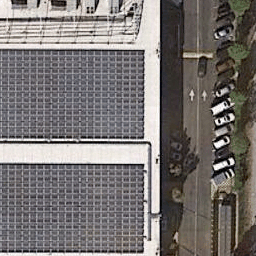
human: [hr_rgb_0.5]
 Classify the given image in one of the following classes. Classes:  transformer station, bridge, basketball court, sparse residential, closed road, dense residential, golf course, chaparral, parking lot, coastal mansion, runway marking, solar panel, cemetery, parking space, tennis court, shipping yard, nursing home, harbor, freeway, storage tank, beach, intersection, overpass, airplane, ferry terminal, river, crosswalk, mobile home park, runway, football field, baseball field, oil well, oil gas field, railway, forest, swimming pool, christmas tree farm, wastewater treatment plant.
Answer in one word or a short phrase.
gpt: solar panel